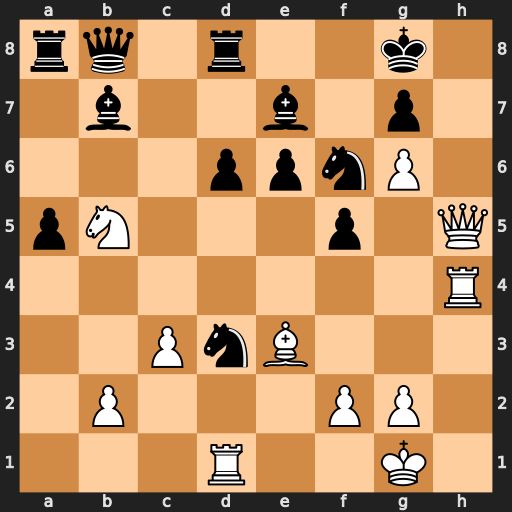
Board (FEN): rq1r2k1/1b2b1p1/3ppnP1/pN3p1Q/7R/2PnB3/1P3PP1/3R2K1
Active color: w
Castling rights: -
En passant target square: -
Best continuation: Qh8#